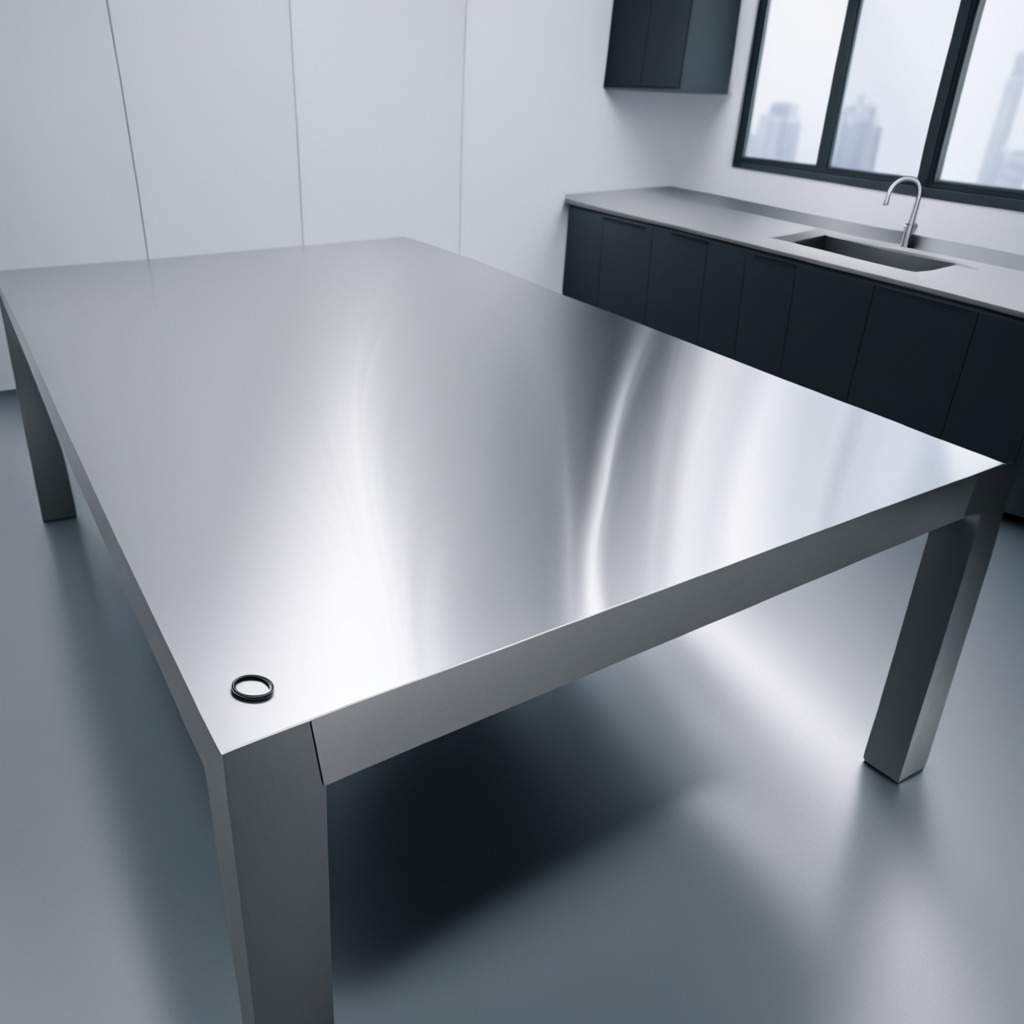
A rubber O-ring is lying on a stainless steel table in a high-end prototyping lab.